Question: I have an empty cell, but I want to delete it, even if there are cells (Even if it contains data) in the same row. As shown in the picture.
'''
textparcali$word[!apply(textparcali$word == "", 1, all),]
Error in apply(textparcali$word == "", 1, all) :
dim(X) must have a positive length
'''

821,824,833. I'm looking for a way to completely delete these lines. Thanks
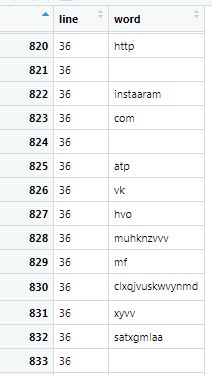
Answer: @Rui Barradas, Your suggestion solved the problem.
'''
textparcali<-textparcali[textparcali$word !="",]
'''
The same problem already existed as another issue. But they offered a different solution, and it worked.
<URL>